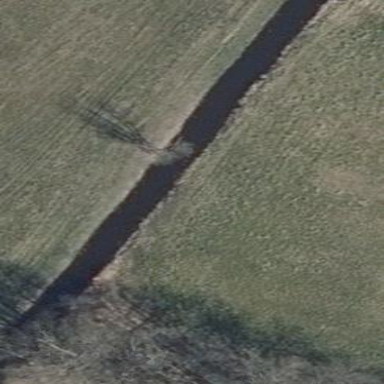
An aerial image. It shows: Natural water ditch.